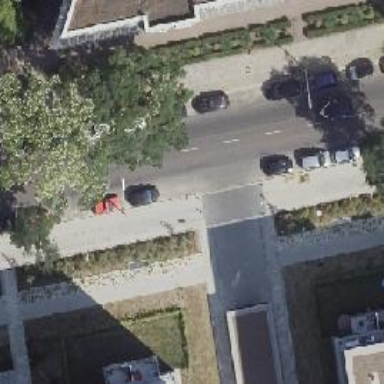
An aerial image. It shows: Tertiary road with asphalt surface. There are separate sidewalks on both sides. The parking lanes are oriented parallel to the road.